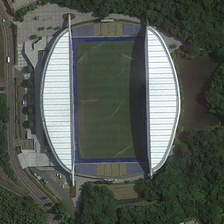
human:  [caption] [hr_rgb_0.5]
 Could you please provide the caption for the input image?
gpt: many green trees are around a stadium near a road .

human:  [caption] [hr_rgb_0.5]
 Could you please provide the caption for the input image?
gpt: many green trees are around a stadium near a road .

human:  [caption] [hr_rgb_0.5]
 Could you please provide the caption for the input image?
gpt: the big stadiun in surrounded by the forest .

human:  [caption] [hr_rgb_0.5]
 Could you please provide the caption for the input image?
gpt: the big stadiun in surrounded by the forest .

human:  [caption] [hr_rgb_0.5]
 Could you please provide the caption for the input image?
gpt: many green trees are around a stadium near a road .